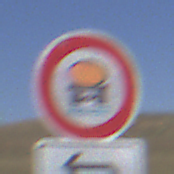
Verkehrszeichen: VerbotFahrzeugeWassergefaehrdenderLadung
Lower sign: RichtungsangabeDurchPfeile2
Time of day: MorningAfternoon
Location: Outdoor (Nature)
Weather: Clear
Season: NotSpecified
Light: Natural